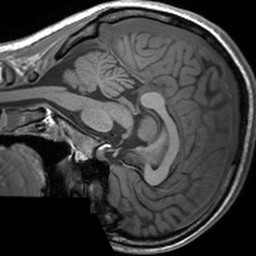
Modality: T1w
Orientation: sagittal
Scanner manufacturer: siemens
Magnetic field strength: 3 T
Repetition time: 1.54 s
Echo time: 0.00234 s